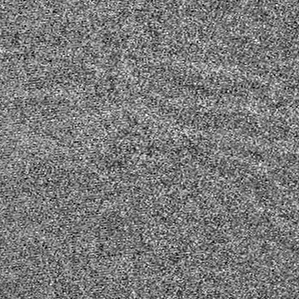
Label: frost